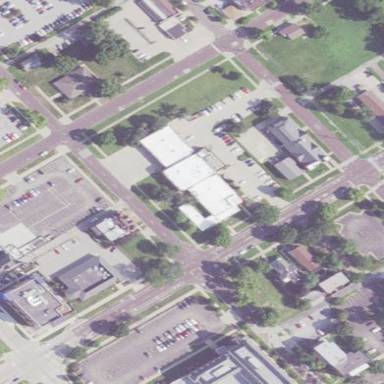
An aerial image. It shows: Building serving as fire station.